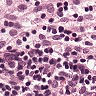
Metastatic tissue present: no